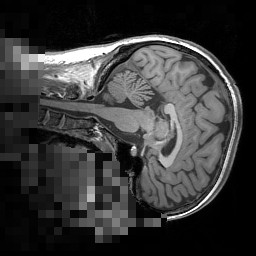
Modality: T1w
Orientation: sagittal
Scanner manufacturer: siemens
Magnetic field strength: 3 T
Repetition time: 1.5 s
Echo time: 0.00291 s